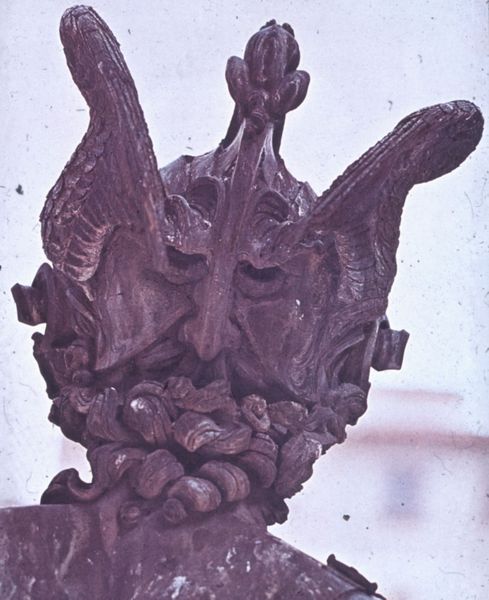
Titel: Perseus
Künstler: Benvenuto Cellini
Standort: Florenz, Piazza della Signoria, Loggia dei Lanzi (EU - I - Toskana)
Schlagwörter: flügel, holz, marmor, mund, nase, rot, bart, augen, gesicht, stein, portrait, porträt, krone, wangen, backen, angst, maske, schnitzerei, hörner, geschnitzt, fratze, hilz, wood, face, surreal